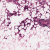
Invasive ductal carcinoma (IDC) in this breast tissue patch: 1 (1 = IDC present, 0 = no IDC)